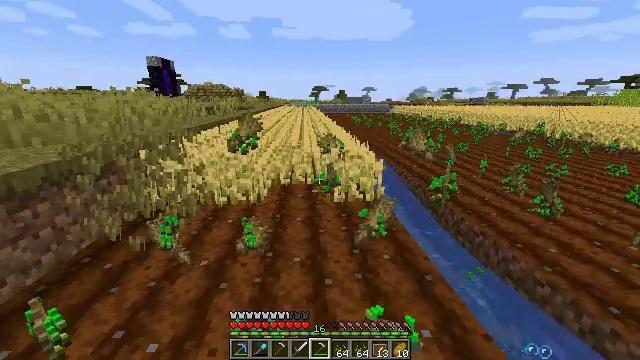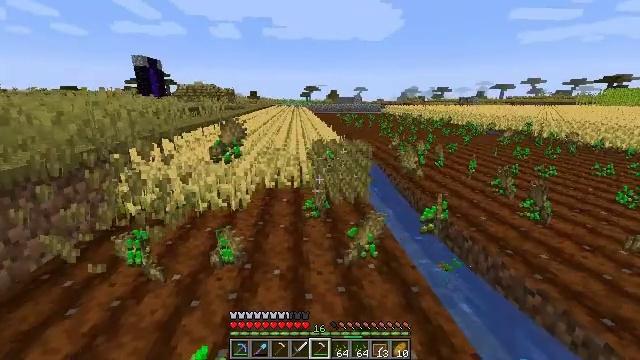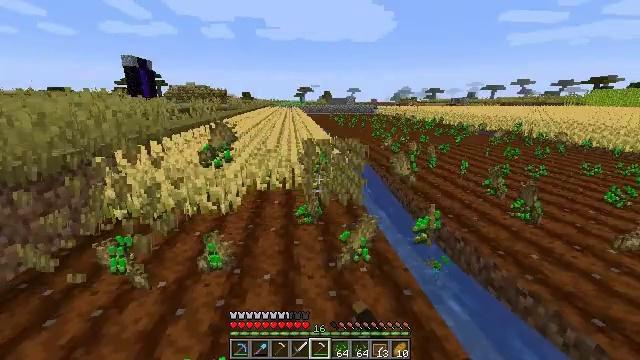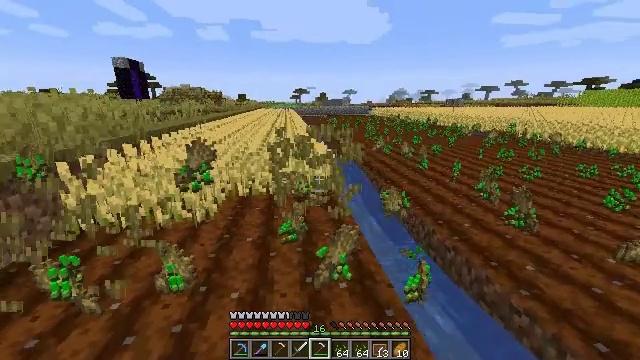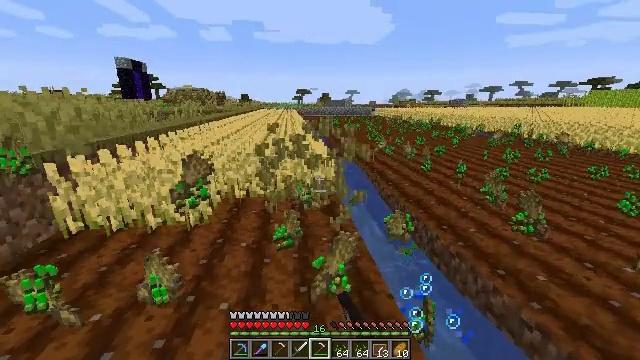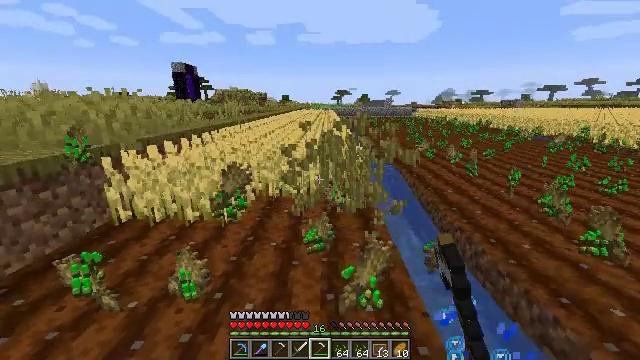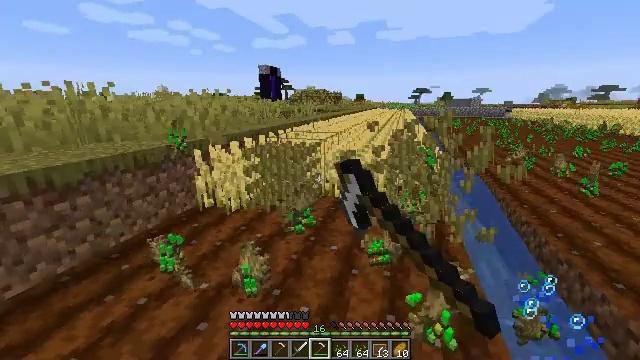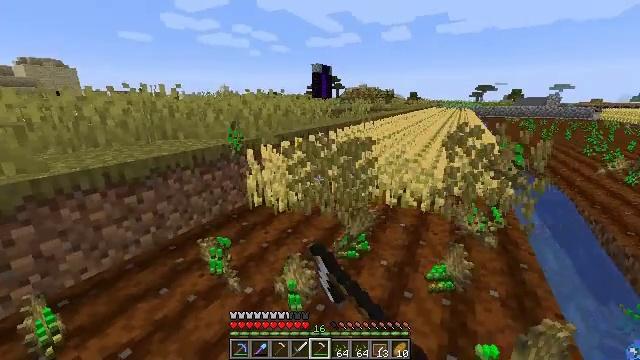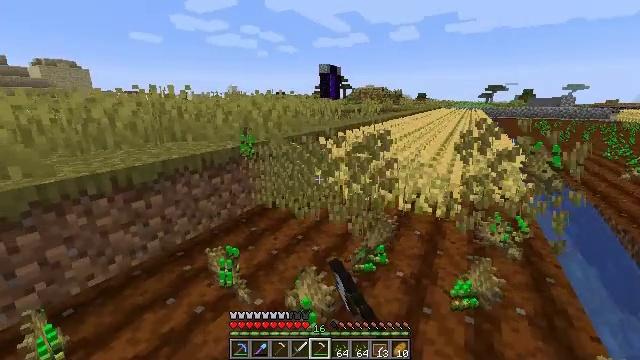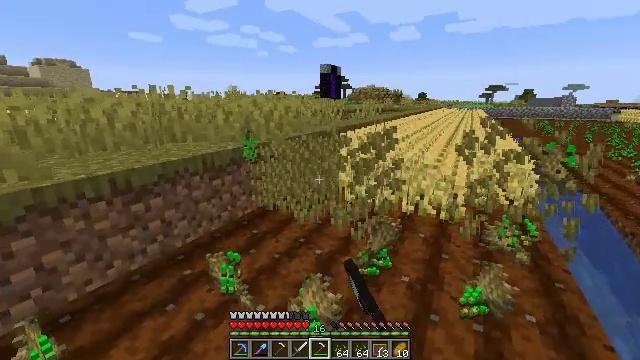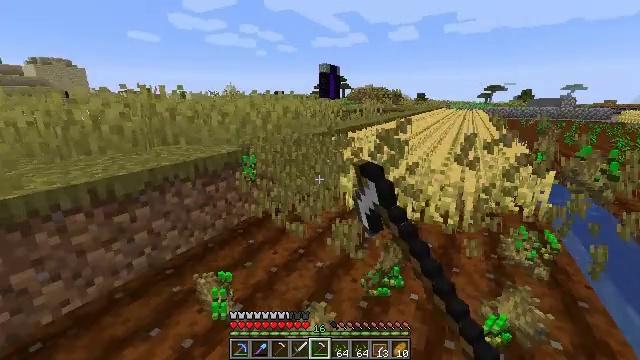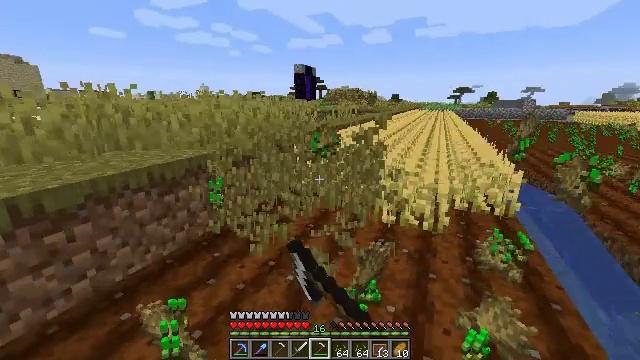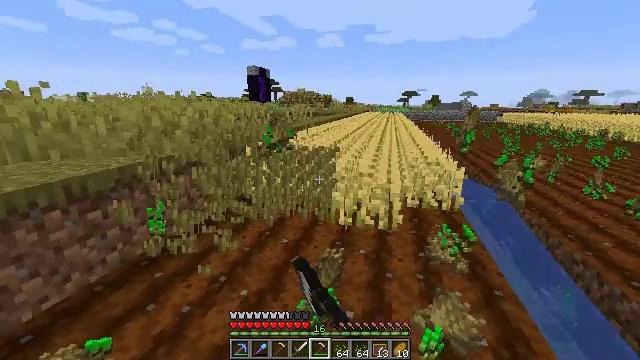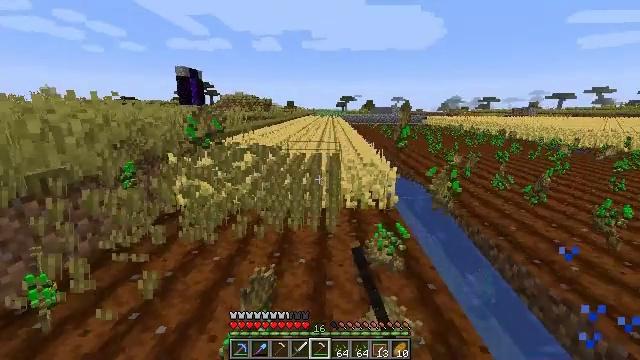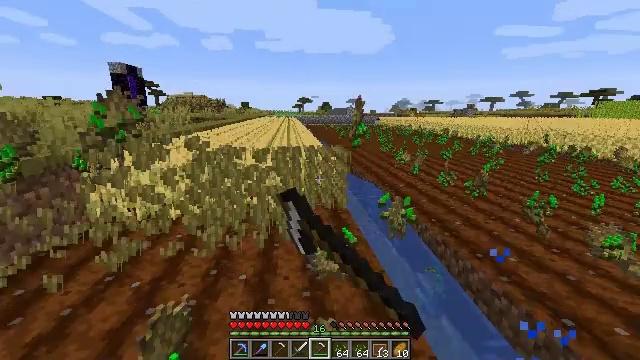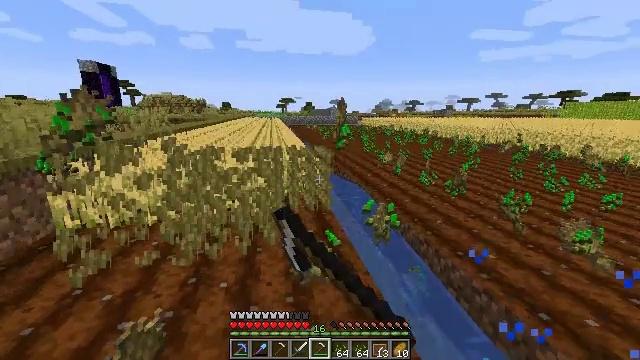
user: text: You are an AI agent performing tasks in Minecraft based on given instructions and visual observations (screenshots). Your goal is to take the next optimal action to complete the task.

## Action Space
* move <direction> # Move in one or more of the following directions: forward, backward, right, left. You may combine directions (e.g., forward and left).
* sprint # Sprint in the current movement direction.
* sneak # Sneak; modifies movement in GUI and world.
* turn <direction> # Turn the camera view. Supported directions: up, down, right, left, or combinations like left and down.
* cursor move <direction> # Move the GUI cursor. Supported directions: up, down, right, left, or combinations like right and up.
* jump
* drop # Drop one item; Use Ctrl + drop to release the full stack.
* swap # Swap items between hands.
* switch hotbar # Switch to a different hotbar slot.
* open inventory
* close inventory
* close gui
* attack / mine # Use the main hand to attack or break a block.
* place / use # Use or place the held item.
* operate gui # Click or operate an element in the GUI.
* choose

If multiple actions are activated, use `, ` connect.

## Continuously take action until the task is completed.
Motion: motion action
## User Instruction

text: Harvest wheat from the field.
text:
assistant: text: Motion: move forward and move right, turn right, attack / mine
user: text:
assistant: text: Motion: move forward and move right, turn right, attack / mine
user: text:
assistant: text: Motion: move forward and move right, attack / mine
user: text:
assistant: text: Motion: move forward, attack / mine
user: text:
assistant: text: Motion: move forward, turn left, attack / mine
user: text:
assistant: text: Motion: move forward and move left, turn left, attack / mine
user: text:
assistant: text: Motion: move forward and move left, turn left, attack / mine
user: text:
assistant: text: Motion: move forward and move left, turn left, attack / mine
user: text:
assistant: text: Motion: move forward, attack / mine
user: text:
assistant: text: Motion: move forward and move right, attack / mine
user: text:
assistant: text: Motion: move forward and move right, turn right, attack / mine
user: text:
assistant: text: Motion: move forward and move right, turn right, attack / mine
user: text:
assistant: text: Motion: move forward and move right, turn right, attack / mine
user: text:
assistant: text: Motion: move forward and move right, turn right, attack / mine
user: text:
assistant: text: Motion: move forward, turn right, attack / mine
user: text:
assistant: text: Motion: move forward, attack / mine
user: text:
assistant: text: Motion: move forward, attack / mine
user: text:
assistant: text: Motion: move forward, turn left, attack / mine
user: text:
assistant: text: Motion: move forward, turn left, attack / mine
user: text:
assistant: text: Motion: move forward, turn left, attack / mine
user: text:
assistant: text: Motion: move forward, turn left, attack / mine
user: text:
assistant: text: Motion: move forward, turn left, attack / mine
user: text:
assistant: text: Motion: move forward, turn left, attack / mine
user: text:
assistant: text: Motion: move forward, turn right, attack / mine
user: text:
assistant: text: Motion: move forward, turn right, attack / mine
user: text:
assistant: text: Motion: move forward and move right, turn right, attack / mine
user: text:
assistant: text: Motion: move forward and move right, turn right, attack / mine
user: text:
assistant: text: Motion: move forward and move right, turn right, attack / mine
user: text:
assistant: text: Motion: move forward and move right, turn right, attack / mine
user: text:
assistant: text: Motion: move forward and move right, attack / mine